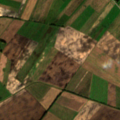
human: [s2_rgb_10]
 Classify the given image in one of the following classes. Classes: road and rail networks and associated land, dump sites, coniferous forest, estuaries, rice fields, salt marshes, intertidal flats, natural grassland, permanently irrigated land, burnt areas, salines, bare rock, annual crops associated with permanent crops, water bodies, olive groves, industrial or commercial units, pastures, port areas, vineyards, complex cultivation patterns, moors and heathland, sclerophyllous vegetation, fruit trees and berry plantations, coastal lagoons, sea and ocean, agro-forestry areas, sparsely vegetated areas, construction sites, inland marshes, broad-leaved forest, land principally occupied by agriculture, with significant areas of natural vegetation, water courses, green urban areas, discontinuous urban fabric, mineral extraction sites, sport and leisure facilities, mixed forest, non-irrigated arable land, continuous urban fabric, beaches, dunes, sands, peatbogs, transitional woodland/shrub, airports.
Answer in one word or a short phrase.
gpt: non-irrigated arable land, complex cultivation patterns